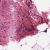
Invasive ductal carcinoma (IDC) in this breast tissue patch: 0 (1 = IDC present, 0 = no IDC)